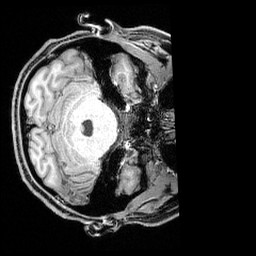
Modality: T1w
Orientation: axial
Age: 26
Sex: male
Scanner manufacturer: siemens
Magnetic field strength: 3 T
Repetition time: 2.3 s
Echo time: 0.00324 s